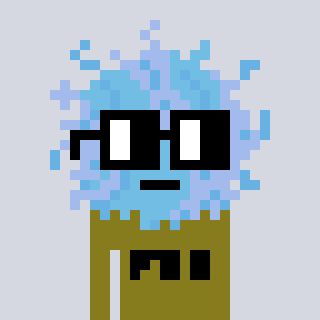
a pixel art character with square black glasses, a lint-shaped head and a gunk-colored body on a cool background